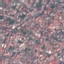
Land use / land cover: Residential